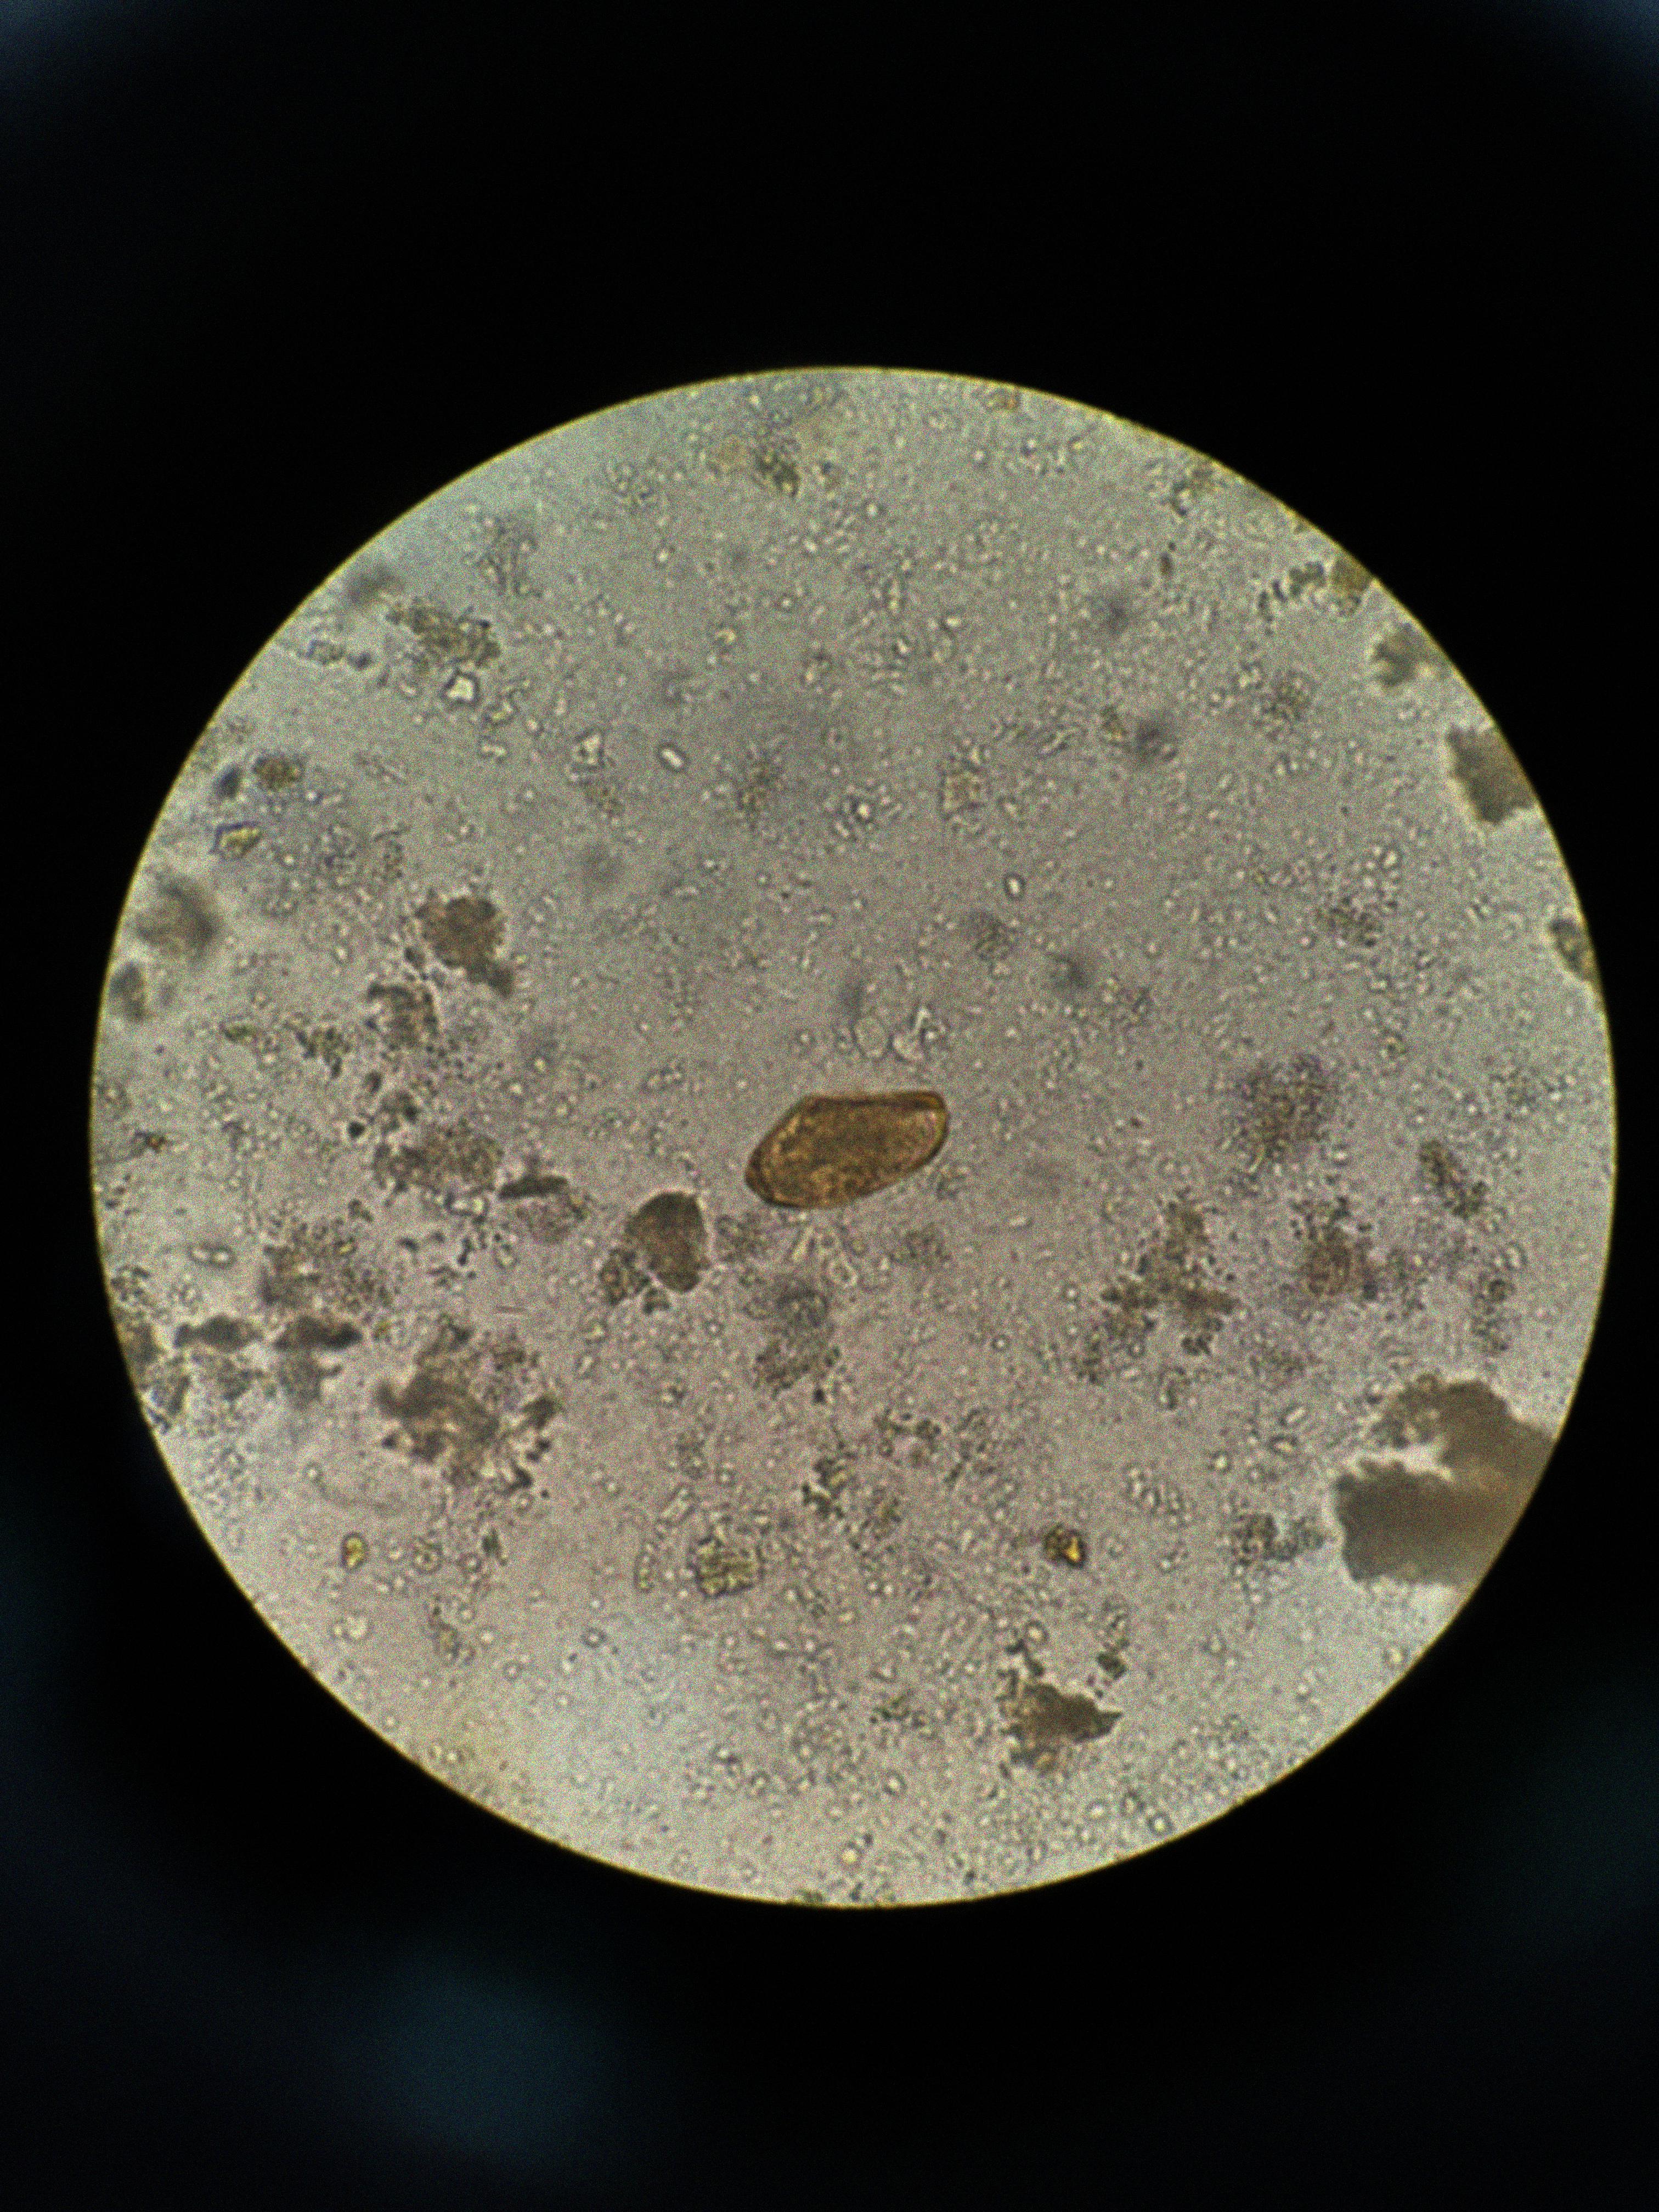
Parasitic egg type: Paragonimus spp